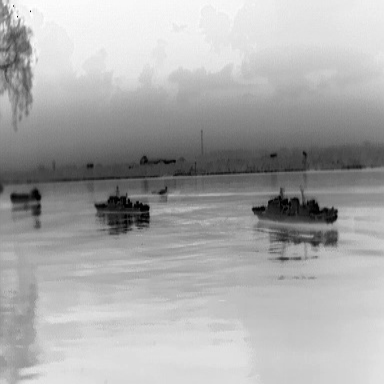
There are two warships in the infrared image.